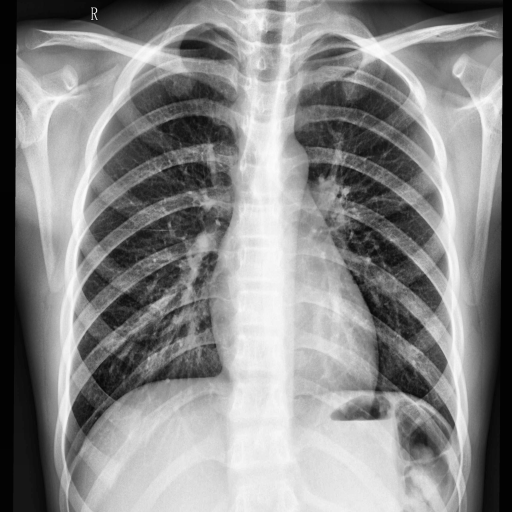
Finding: NORMAL